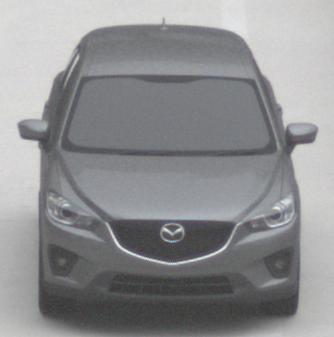
Make: Mazda
Model: CX-5 2.0 SKYACTIV-G 160
Detailed model: CX-5 (GH)
Model produced from: 2012/04
Model produced until: 2015/02
Doors: 5
Color: gray
Road condition: dry road
Daytime: midday
Contrast: low contrast